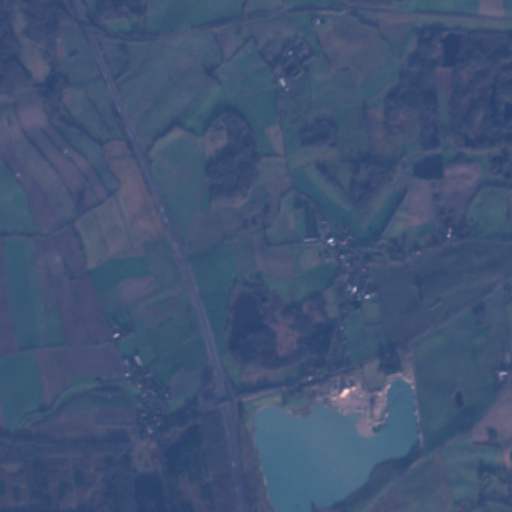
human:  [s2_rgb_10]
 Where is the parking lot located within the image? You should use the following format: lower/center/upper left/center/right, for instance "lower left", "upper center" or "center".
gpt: The parking lot is located in the lower left of the image.
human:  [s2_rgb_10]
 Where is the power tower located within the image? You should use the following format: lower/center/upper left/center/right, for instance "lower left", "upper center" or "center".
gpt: The power tower is located in the upper left of the image.
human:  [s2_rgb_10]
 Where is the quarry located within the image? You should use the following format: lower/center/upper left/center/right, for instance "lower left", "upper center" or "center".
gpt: The quarry is located in the lower right of the image.
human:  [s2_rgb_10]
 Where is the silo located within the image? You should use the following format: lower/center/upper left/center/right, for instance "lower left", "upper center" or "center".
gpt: The silo is located in the center of the image.
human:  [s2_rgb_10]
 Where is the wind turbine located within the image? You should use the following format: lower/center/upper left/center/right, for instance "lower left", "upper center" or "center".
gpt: The wind turbine is located in the upper left of the image.
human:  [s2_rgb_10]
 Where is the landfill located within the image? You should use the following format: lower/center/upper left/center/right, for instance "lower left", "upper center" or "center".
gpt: There is no landfill in the image.